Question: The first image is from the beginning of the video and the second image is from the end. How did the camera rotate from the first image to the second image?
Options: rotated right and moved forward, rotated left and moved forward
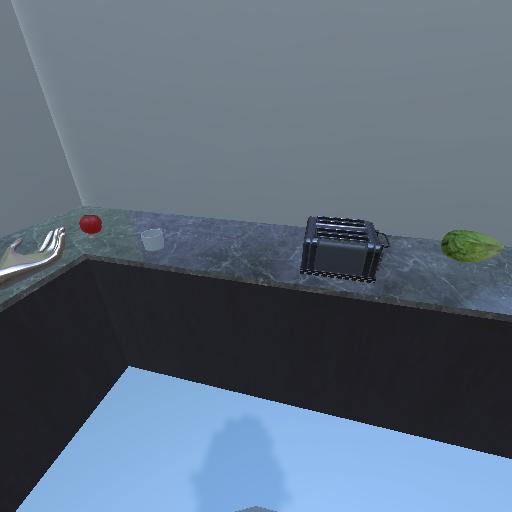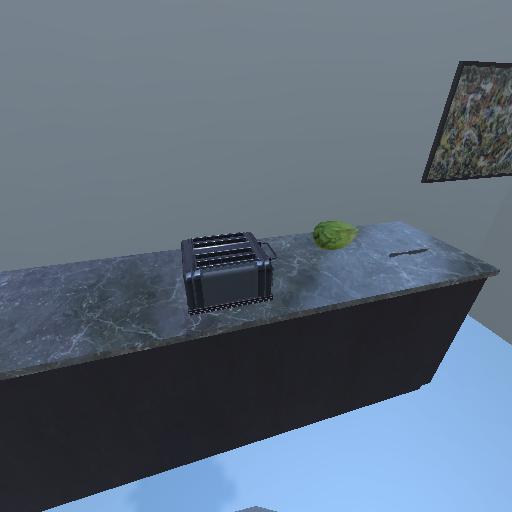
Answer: rotated right and moved forward